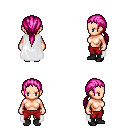
a pixel art fantasy rpg character, female body template, human, light skin, white cape, red pants, pink ponytail hairstyle, black shoes, four views (front, back, left, right), 2x2 character sprite sheet, small pixel art, hard edges, no anti-aliasing